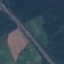
Land use / land cover class: Highway